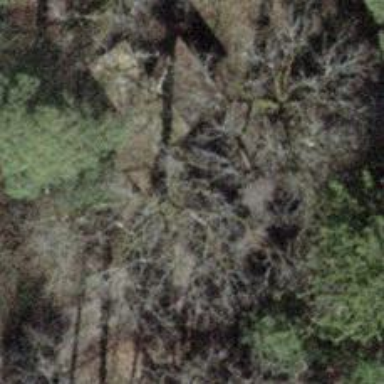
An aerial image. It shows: Brown bench in the vicinity.